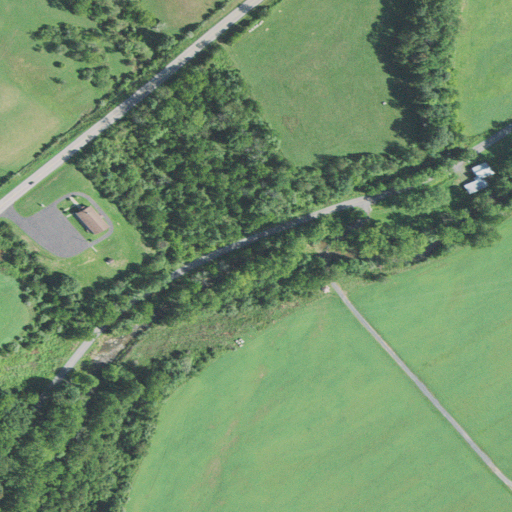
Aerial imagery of valley in Virginia named Gum Lick Hollow containing pasture, open development, deciduous forest, cultivated crops, low intensity development, medium intensity development, woody wetlands, and mixed forest